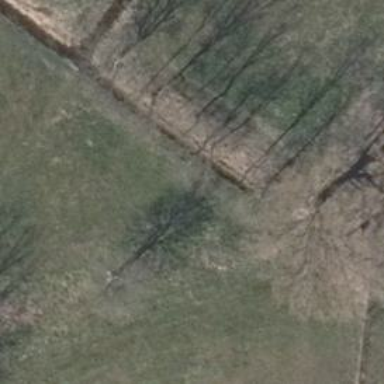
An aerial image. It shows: Row of broadleaved trees.